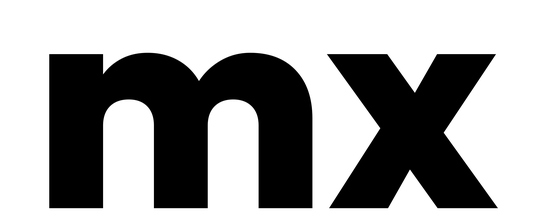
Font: Poppins-ExtraBold